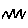
Label: zigzag